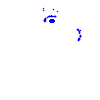
Particle: pion